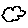
Label: cloud